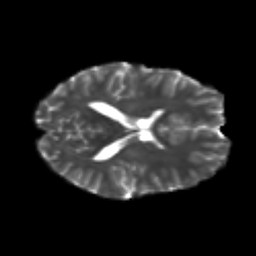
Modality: T2w
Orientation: axial
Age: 19
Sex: female
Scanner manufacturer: siemens
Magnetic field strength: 3 T
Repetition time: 3.5 s
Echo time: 0.104 s